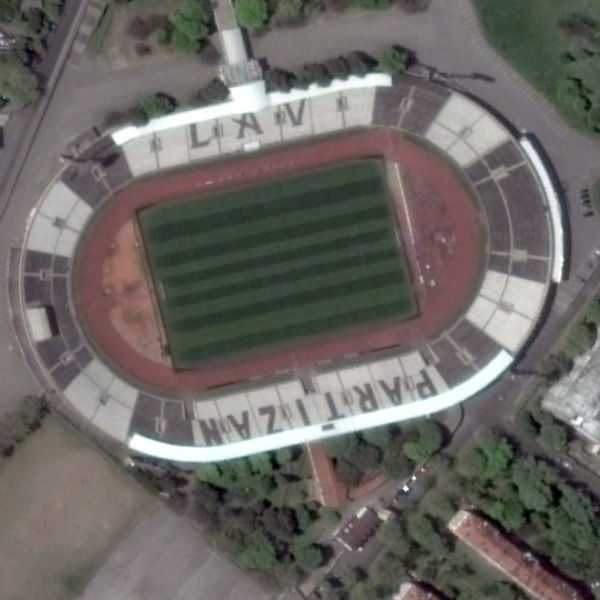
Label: Stadium